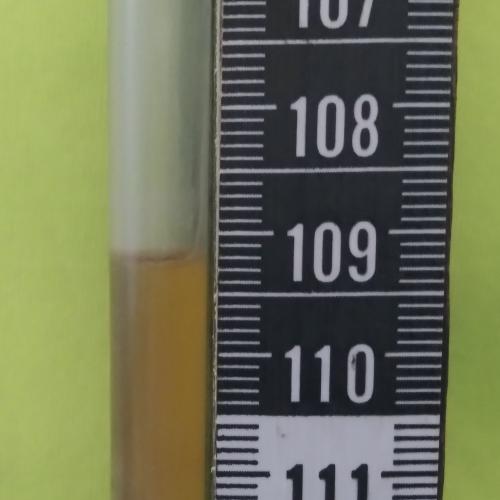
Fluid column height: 109.2 cm